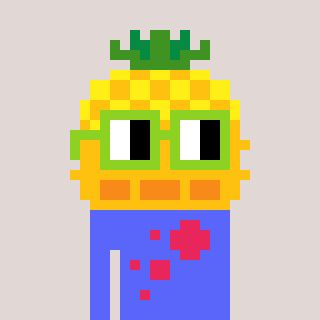
a pixel art character with square light green glasses, a pineapple-shaped head and a purple-colored body on a warm background